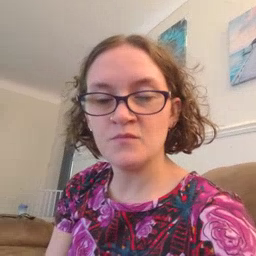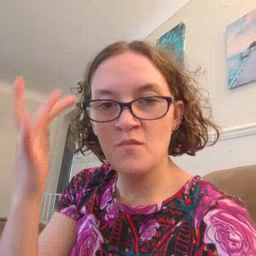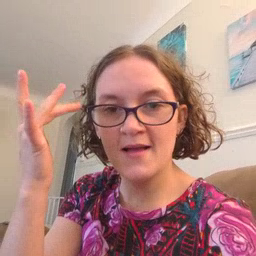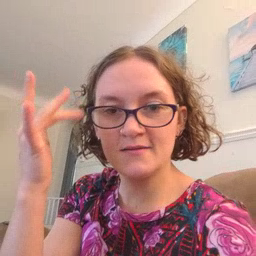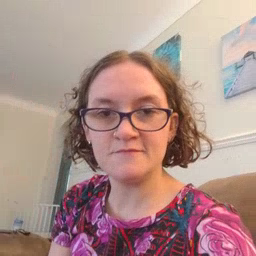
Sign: why